Interaction volume radius: 5 \u00c5
Interaction volume height: 50 \u00c5
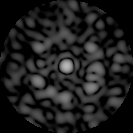
Disorder parameter: 0.7994